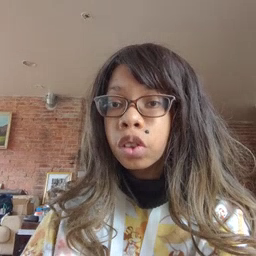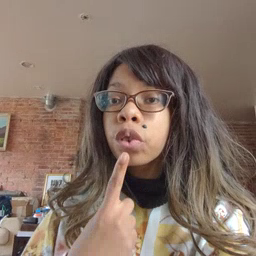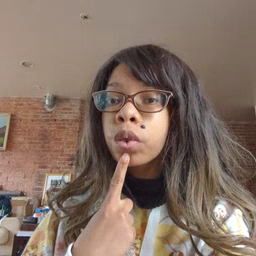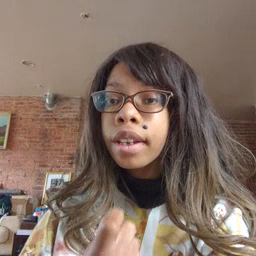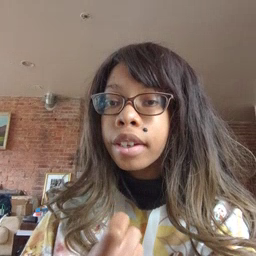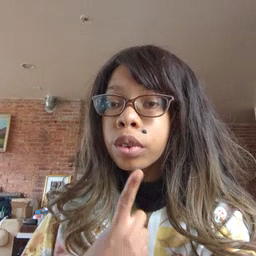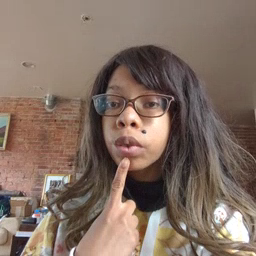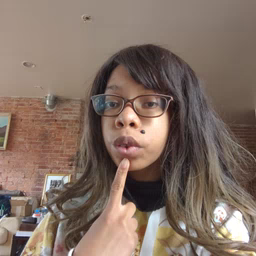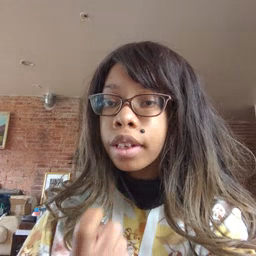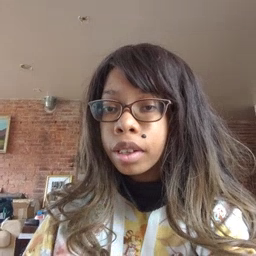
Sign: red